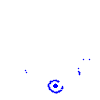
Particle: pion